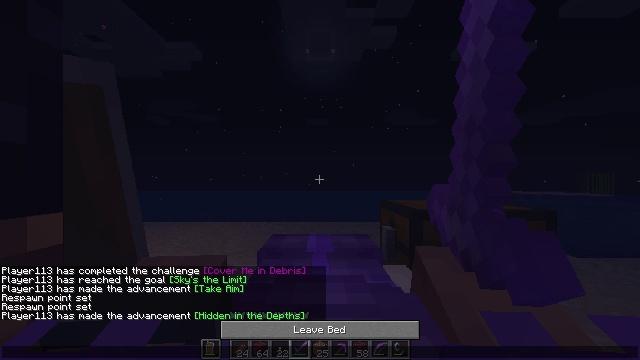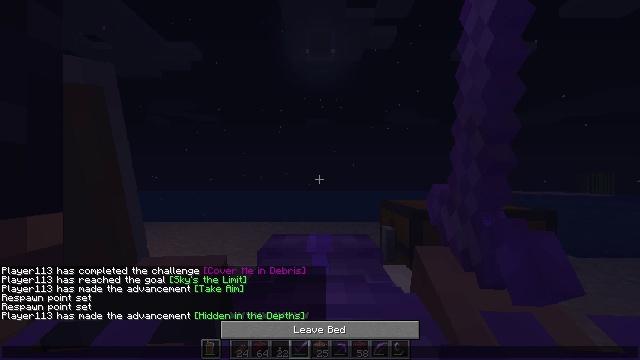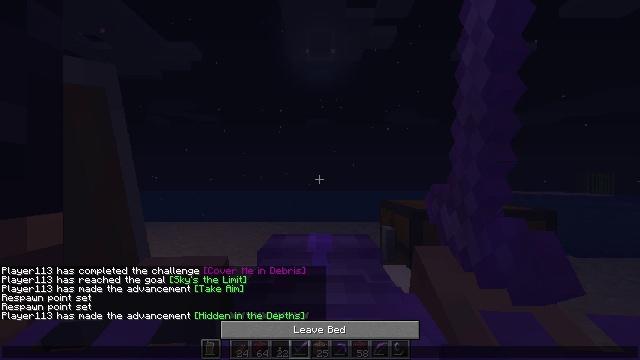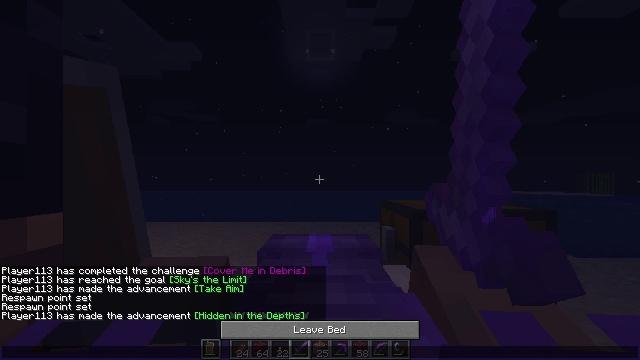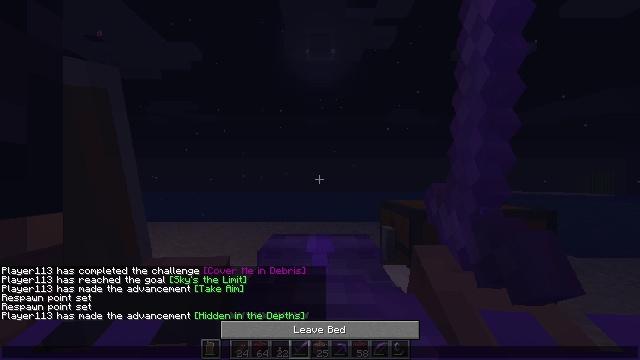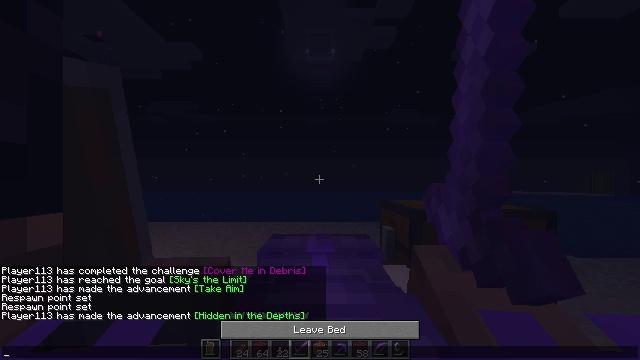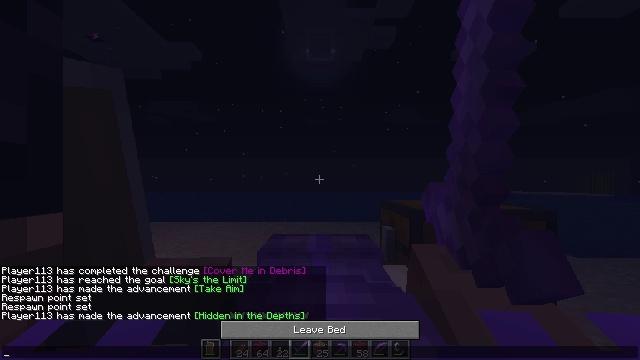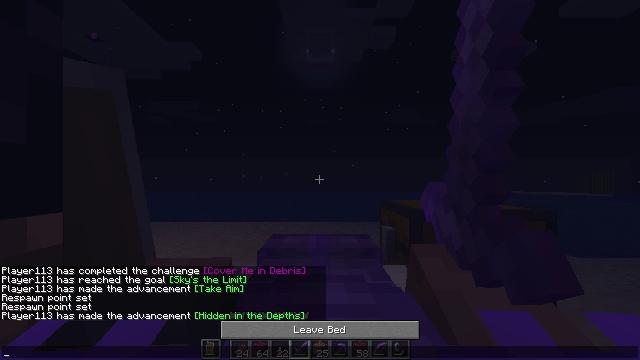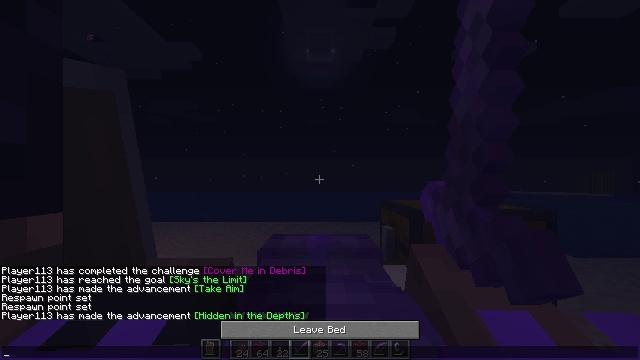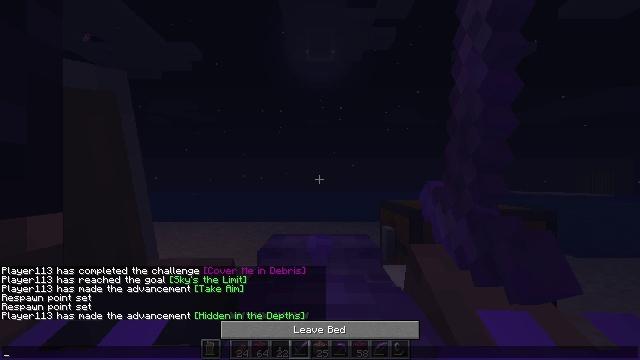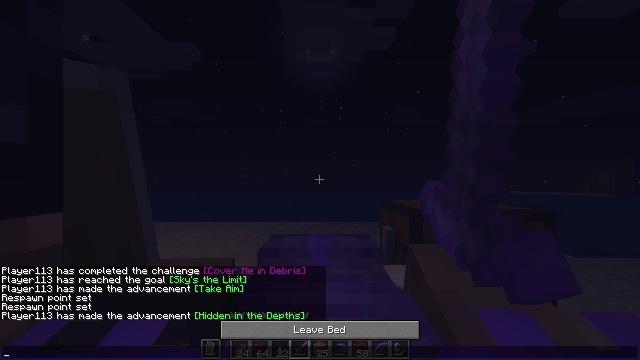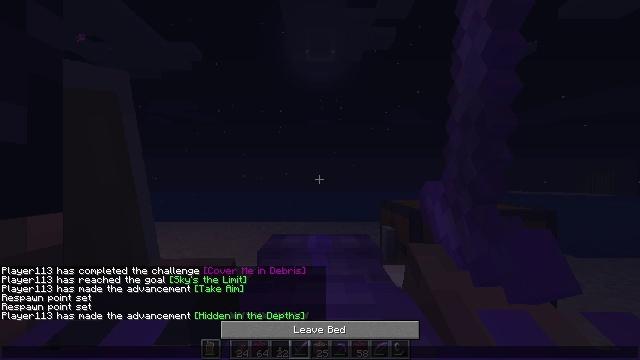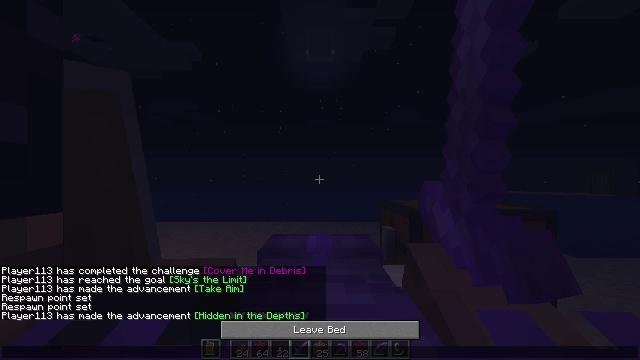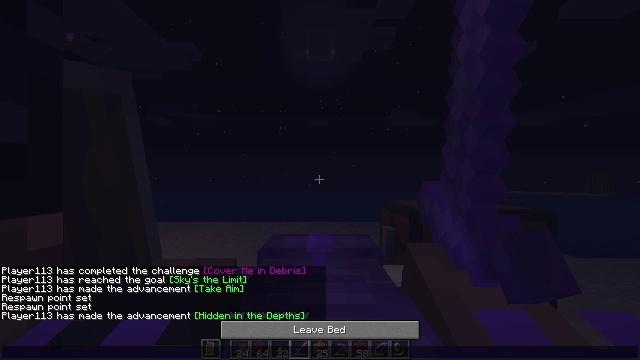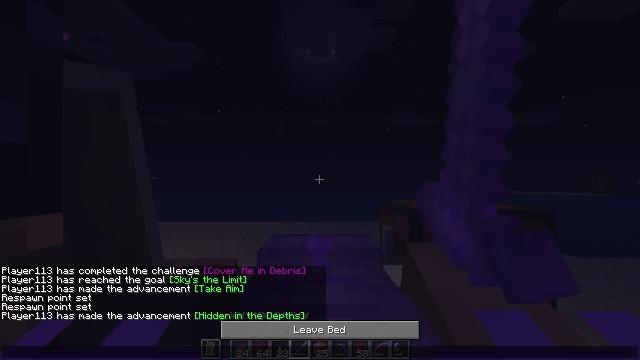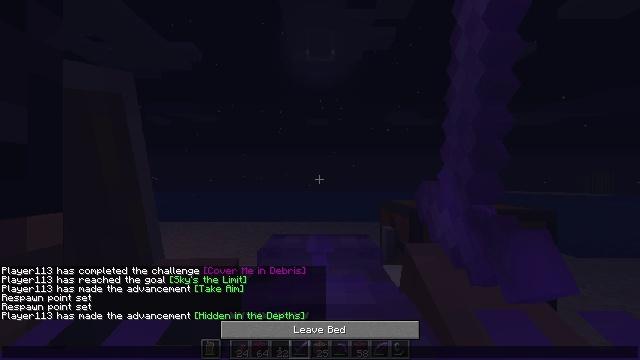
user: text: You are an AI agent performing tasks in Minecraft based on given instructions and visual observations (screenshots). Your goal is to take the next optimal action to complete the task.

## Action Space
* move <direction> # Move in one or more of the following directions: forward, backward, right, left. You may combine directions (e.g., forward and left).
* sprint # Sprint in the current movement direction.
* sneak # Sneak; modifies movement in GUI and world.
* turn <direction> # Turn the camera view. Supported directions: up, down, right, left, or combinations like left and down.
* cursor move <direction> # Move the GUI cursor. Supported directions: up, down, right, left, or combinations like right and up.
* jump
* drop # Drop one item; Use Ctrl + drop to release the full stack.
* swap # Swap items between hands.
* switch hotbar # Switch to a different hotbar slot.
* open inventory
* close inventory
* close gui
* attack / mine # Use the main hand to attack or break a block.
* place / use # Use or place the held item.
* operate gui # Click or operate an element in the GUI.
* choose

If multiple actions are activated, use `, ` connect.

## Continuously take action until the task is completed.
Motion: motion action
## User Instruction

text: Kill mobs.
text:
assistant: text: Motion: no_op
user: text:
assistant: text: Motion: no_op
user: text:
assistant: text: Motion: no_op
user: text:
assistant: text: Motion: no_op
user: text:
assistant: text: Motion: no_op
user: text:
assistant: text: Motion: no_op
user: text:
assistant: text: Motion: no_op
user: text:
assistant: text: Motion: no_op
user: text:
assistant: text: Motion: no_op
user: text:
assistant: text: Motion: no_op
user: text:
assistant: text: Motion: no_op
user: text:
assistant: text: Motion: no_op
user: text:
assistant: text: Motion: no_op
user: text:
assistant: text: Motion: no_op
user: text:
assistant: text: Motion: no_op
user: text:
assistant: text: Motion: no_op
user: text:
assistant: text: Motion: no_op
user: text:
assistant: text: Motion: no_op
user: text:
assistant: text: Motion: no_op
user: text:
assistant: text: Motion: no_op
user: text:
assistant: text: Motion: no_op
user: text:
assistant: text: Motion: no_op
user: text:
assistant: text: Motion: no_op
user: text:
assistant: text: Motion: no_op
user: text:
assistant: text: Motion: no_op
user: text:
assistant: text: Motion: no_op
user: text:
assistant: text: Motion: no_op
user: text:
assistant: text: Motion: no_op
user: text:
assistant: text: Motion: no_op
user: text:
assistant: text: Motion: no_op